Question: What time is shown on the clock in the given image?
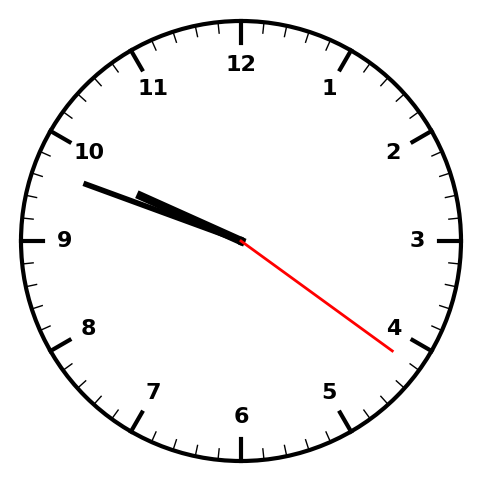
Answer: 09:48:21